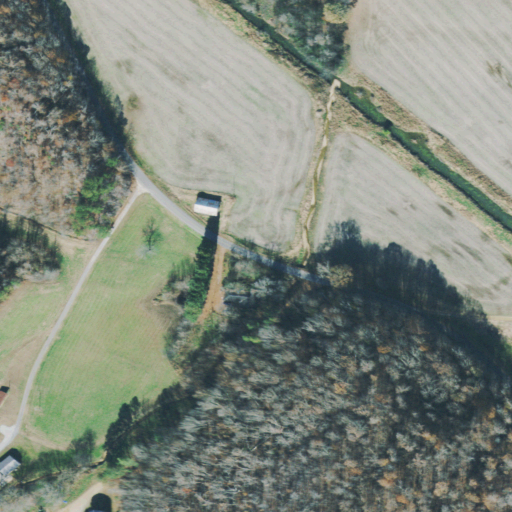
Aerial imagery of valley in Tennessee named Happy Hollow containing cultivated crops, open development, deciduous forest, mixed forest, woody wetlands, low intensity development, and pasture